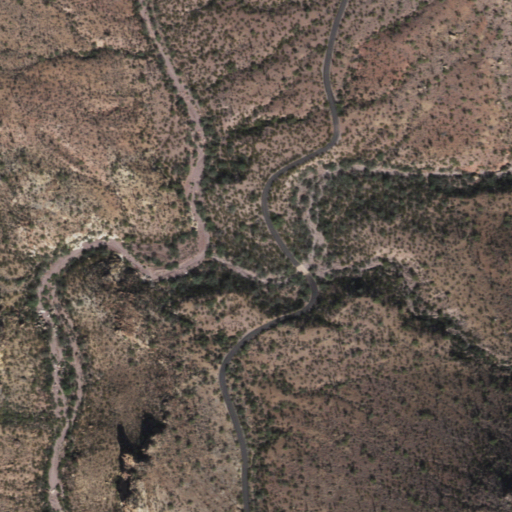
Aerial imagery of valley in Arizona named Canyon Diablo containing only shrub